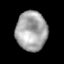
Tissue: lung
Cell type: Epithelial cells
Senescence score: 0.239
Nuclear area (px): 1193
Mean DAPI intensity: 166.004